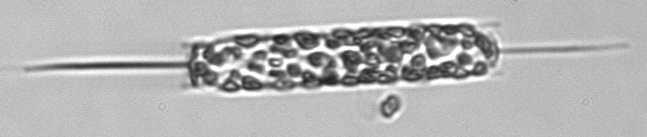
Label: Ditylum_brightwellii